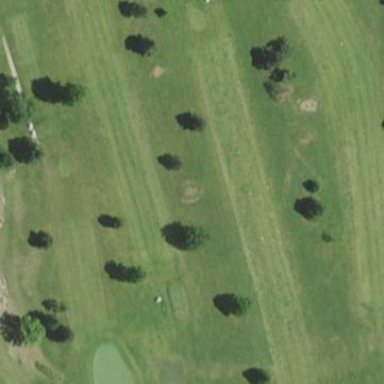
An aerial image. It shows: Golf fairway surrounded by grass.